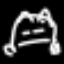
Label: frog